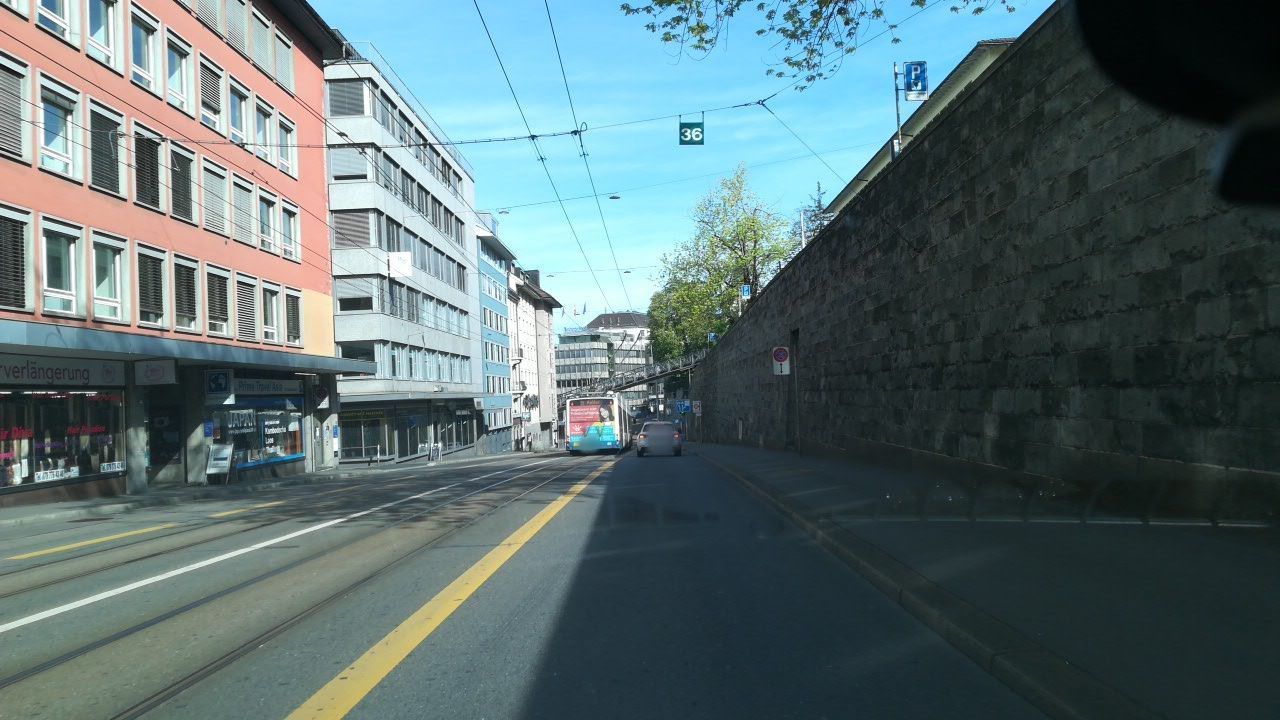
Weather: clear
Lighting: day
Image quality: good
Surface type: railway
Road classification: cycleway
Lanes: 4
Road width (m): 2.5
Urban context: urban centre
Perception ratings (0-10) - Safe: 2.4, Lively: 6.67, Beautiful: 5.78, Boring: 4.89, Depressing: 6.12, Wealthy: 2.89